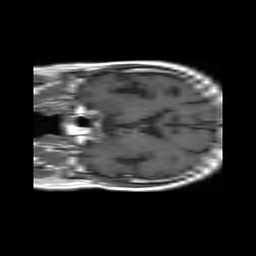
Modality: T1w
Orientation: coronal
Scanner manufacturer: ge
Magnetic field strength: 1.5 T
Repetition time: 0.4667 s
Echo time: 0.007616 s